Question: Basically I am having a search model which have many criterias. now I am setting up a range sliders to filter price with min and max value as showing in the picture bellow, I want to refresh the model anytime I change the slider values. Any idea how to make it? I copy some pieces of my code:
'''
# route.js.coffee
App.BooksRoute = Ember.Route.extend
queryParams:
page:
refreshModel: true
min_price:
refreshModel: true
max_price:
refreshModel: true
# template.hbs
<div class="row">
<div id="price-slider"></div>
</div>
<div class="row">
<div id="min_price">{{min_price}}</div>
<div id="max_price" class="right">{{max_price}}</div>
</div>
'''

Thanks,
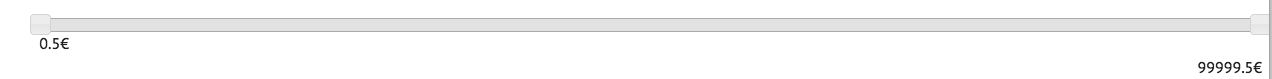
Answer: I finally solved it in creating a separate view for the slider, I put my solution in here maybe helps somebody:
'''
# route.js.coffee
App.BooksRoute = Ember.Route.extend
queryParams:
page:
refreshModel: true
min_price:
refreshModel: true
max_price:
refreshModel: true
# controller.js.coffee
queryParams: ['min_price', 'max_price']
min_price: 0
max_price: 200
# template.hbs
<div class="row">
{{slider-price min_price=min_price max_price=max_price}}
</div>
<div class="row">
<span id="min_price">{{min_price}}</span>
<span id="max_price" class="right">{{max_price}}</span>
</div>
# slider_price_view.coffee.js
SearchMap.SliderPriceView = Ember.View.extend
attributeBindings: ['min_price', 'max_price']
didInsertElement: ->
self = this
@$().slider
range: true
min: 0
max: 200
values: [@get('min_price'), @get('max_price')]
@$().on 'slide', (event, ui) ->
$('#min_price').html ui.values[0]
$('#max_price').html ui.values[1]
@$().on 'slidestop', (event, ui) ->
self.set('min_price', ui.values[0])
self.set('max_price', ui.values[1])
Ember.Handlebars.helper('slider-price', SearchMap.SliderPriceView)
'''